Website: slack
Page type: payment
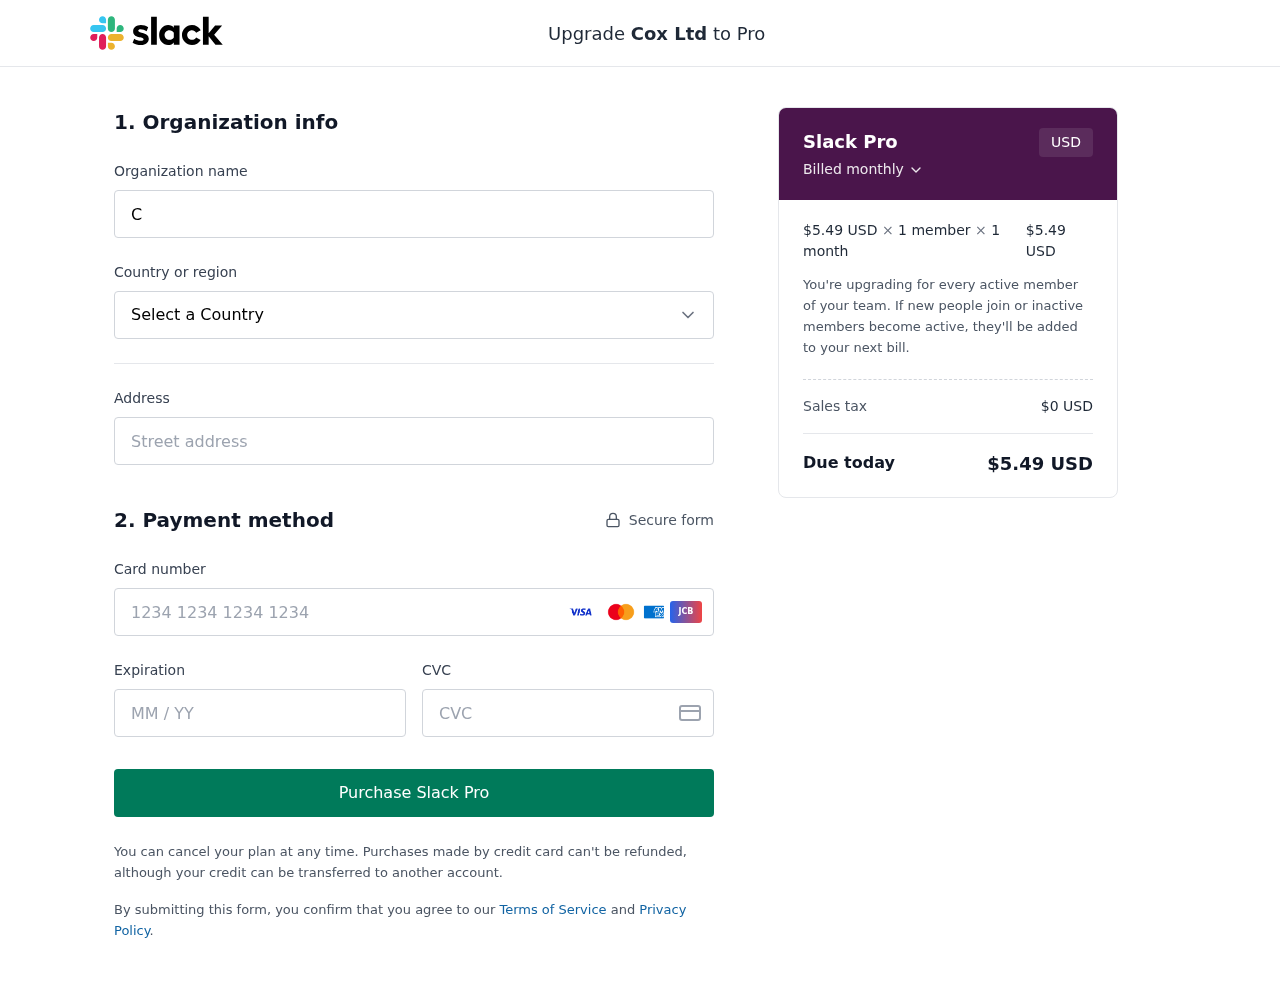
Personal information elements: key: PII_CARD_CVV
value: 840
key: PII_CARD_EXPIRY
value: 06/29
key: PII_CARD_NUMBER
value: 6011 4042 6230 2217
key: PII_COMPANY
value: Cox Ltd
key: PII_COUNTRY
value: United States
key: PII_STREET
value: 6978 White Islands
Product elements: key: PRODUCT1_PRICE
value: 5.49
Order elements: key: ORDER_SUBTOTAL
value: $5.49 USD
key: ORDER_TAX
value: $0 USD
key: ORDER_TOTAL
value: $5.49 USD